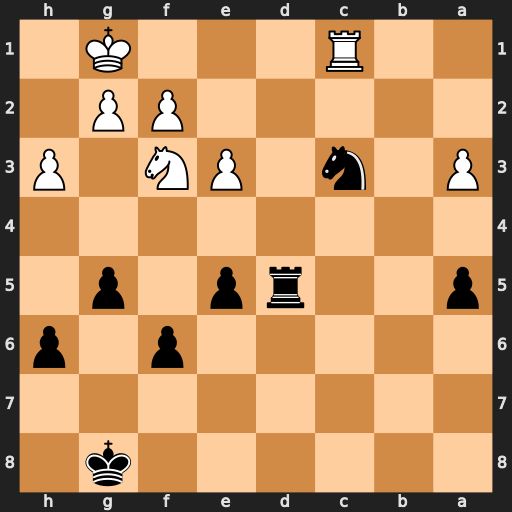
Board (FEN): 6k1/8/5p1p/p2rp1p1/8/P1n1PN1P/5PP1/2R3K1
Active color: b
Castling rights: -
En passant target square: -
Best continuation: Ne2+ Kf1 Nxc1